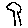
Label: tree